Question: I have a vector of 1096 numbers, the daily average concentration of NOx measured in 3 years in a measurement station.
You can observe the type of distribution in the image:

I used these commands to do the histogram:
'''
NOxV<-scan("NOx_Vt15-17.txt")
hist.NOxVt<-hist(NOxV, plot = FALSE, breaks = 24)
plot(hist.NOxVt, xlab = "[NOx]", ylab = "Frequenze assolute", main = "Istogramma freq. ass. NOx 15-17 Viterbo")
points(hist.NOxVt$mids, hist.NOxVt$counts, col= "red")
'''
My professor suggested that I fit the histogram with a Poisson distribution - paying attention to the transition: discrete -> continuous (I don't know what that means)- or with a "Lognormal" distribution.
I tried to do the Poisson fit, with some command lines that she gave us at lesson, but R gave me an error after having executed the last code line of the following:
'''
my_poisson = function(params, x){
exp(-params)*params^x/factorial(x)
}
y<-hist.NOxVt$counts/1096;
x<-hist.NOxVt$mids;
z <- nls( y ~ exp(-a)*a^x/factorial(x), start=list(a=1) )
'''
> Error in numericDeriv(form[[3L]], names(ind), env) :
Missing value or an infinity produced when evaluating the model
In addition: There were 50 or more warnings (use warnings() to see the first 50)"
After this problem I couldn't solve (even searching similar problems on the internet) I decided to fit the distribution with a Lognormal, but I have no idea how to do it, because the professor did not explain it to us, and I still don't have enough R experience to figure it out on my own.
I would appreciate any suggestion or examples of how to do a lognormal fit and/or Poisson fit.
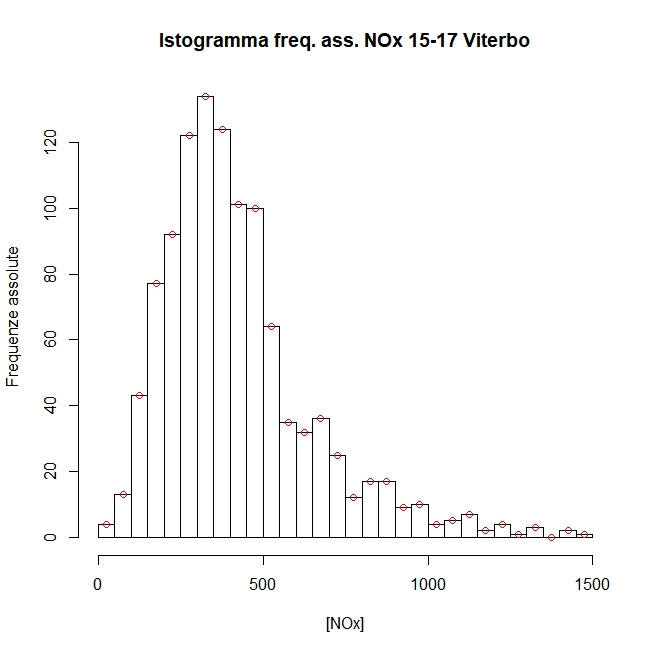
Answer: There's a built-in function 'fitdistr' in the 'MASS' package that comes with R:
Generating a data example to look at (eyeballing parameters to get something similar to your picture):
'''
set.seed(101)
z <- rlnorm(1096,meanlog=4.5,sdlog=0.8)
'''
Fit (on statistical grounds I wouldn't recommend a Poisson fit - it might be possible to adapt a discrete distribution such as Poisson (or better, negative binomial) to fit such continuous data, but log-Normal or Gamma distributions are more natural choices.
'''
library(MASS)
f1 <- fitdistr(z,"lognormal")
f2 <- fitdistr(z,"Gamma")
'''
The 'f1' and 'f2' objects, when printed, give the estimated coefficients ('meanlog' and 'sdlog' for log-Normal, 'shape' and 'rate' for Gamma) and standard errors of the coefficients.
Draw a picture (on the density scale, not the count scale): red is log-Normal, blue is Gamma (in this case log-Normal fits better because that's how I generated the "data" in the first place). [The 'with(as.list(coef(...))' stuff is some R fanciness to allow the use of the of the coefficients ('meanlog', 'sdlog' etc.) in the subsequent R code.]
'''
hist(z,col="gray",breaks=50,freq=FALSE)
with(as.list(coef(f1)),
curve(dlnorm(x,meanlog,sdlog),
add=TRUE,col="red",lwd=2))
with(as.list(coef(f2)),
curve(dgamma(x,shape=shape,rate=rate),
add=TRUE,col="blue",lwd=2))
'''
<URL>